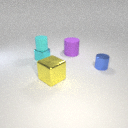
large purple rubber cylinder behind small cyan metal cube